Question: I'd like to know if there's something like a best practice to get a single value of a 2d array in php. Like shown in the image below, the user will be able to enter a number for the column and a number for the row so he will get the result as return. For example: input = 5 and 7, he will get 58 as return.
What's the best practice to realize something like that in PHP?

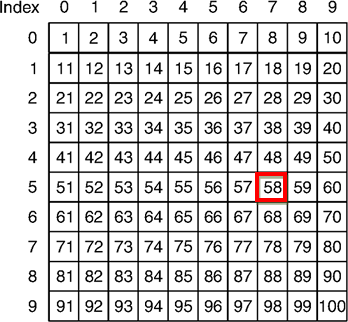
Answer: Like this? PHP 5.4.
'''
$arr = [
[1, 2, 3, 4, 5, 6, 7, 8, 9, 10],
[11, 12, 13, 14, 15, 16, 17, 18, 19],
[21, 22, 23, 24, 25, 26, 27, 28, 29],
[31, 32, 33, 34, 35, 36, 37, 38, 39],
[41, 42, 43, 44, 45, 46, 47, 48, 49],
[51, 52, 53, 54, 55, 56, 57, 58, 59],
[61, 62, 63, 64, 65, 66, 67, 68, 69],
[71, 72, 73, 74, 75, 76, 77, 78, 79],
[81, 82, 83, 84, 85, 86, 87, 88, 89],
[91, 92, 93, 94, 95, 96, 97, 98, 99]
];
// input 5 & 7, res is 58.
$res = $arr[5][7];
'''